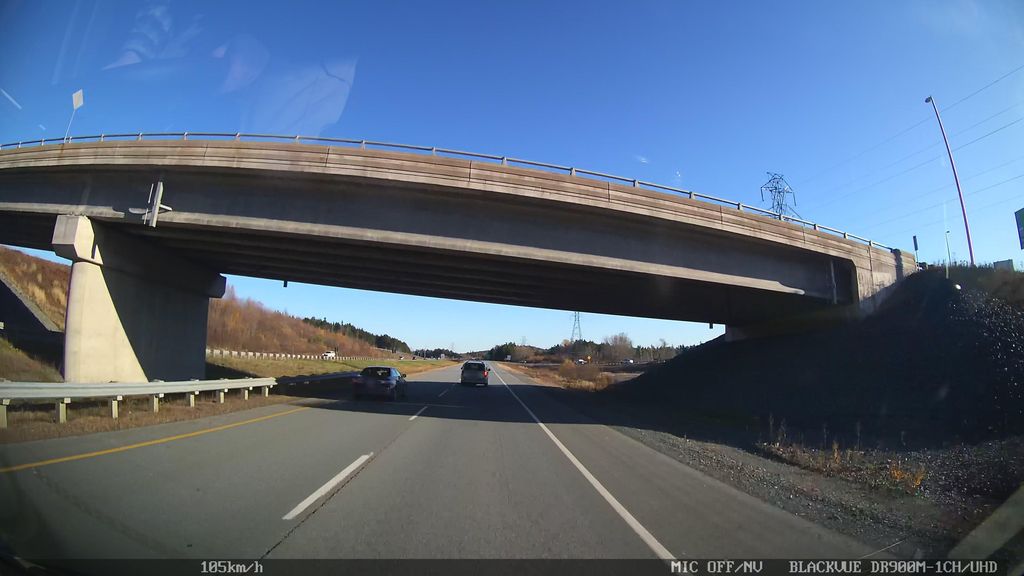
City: halifax